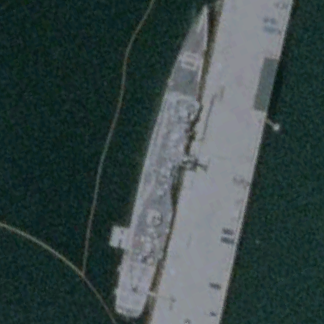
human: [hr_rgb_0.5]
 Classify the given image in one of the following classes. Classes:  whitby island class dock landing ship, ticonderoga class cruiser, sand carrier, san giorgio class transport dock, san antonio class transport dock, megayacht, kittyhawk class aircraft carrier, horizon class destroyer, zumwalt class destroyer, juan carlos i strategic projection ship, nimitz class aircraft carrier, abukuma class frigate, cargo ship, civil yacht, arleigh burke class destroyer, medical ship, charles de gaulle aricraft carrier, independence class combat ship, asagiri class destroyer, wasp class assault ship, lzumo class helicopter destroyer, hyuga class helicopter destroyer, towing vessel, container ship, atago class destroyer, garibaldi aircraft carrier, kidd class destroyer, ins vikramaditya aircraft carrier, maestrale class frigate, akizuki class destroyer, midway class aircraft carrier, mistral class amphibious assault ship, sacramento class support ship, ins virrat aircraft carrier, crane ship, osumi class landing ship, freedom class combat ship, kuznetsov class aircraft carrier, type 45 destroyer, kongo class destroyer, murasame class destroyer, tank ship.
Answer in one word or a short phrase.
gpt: Ticonderoga class cruiser